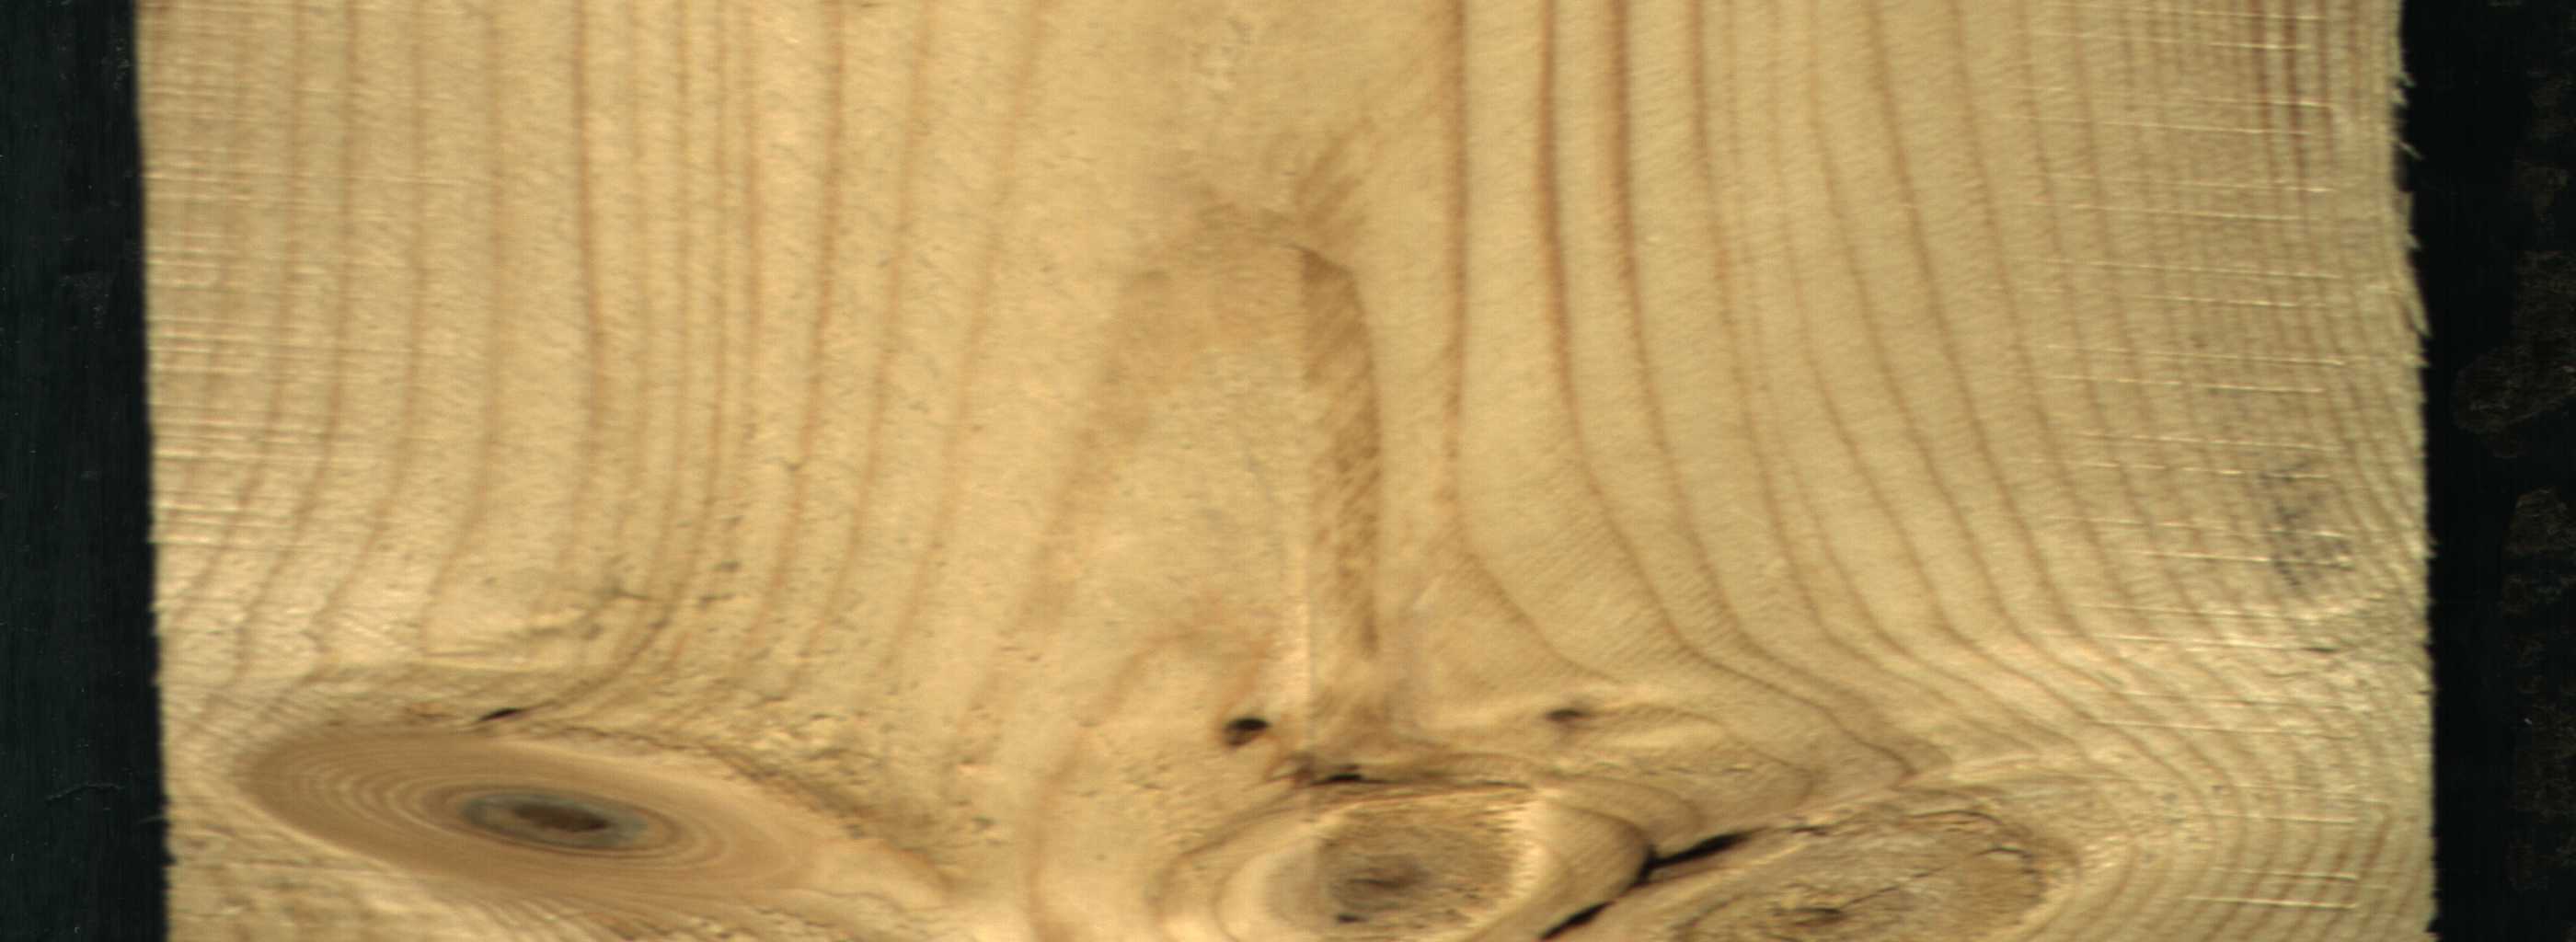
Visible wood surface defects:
Dead_Knot
Dead_Knot
Dead_Knot
Live_Knot
Live_Knot
Live_Knot
Live_Knot